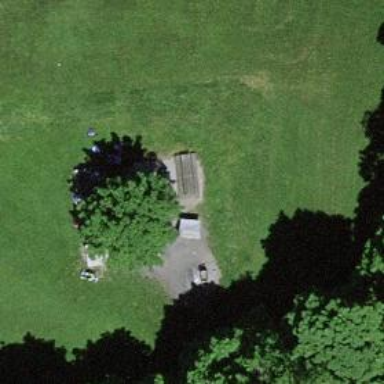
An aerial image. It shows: Barbecue facility.